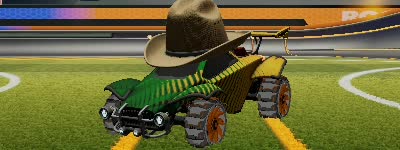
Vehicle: octane